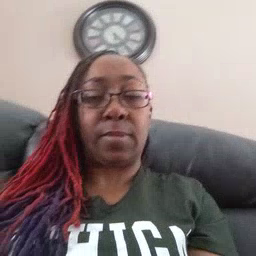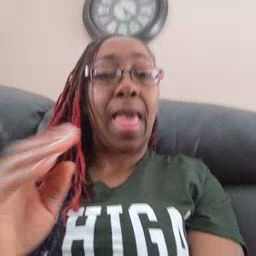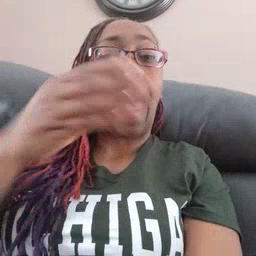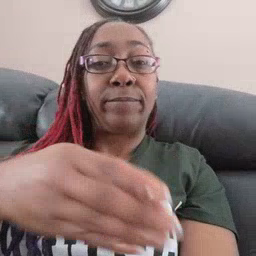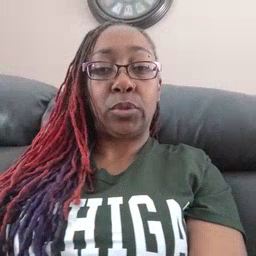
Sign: after